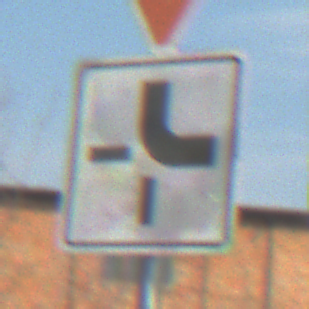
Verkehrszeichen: VerlaufVorfahrtsstrasse4
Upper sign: VorfahrtGewaehren
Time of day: MorningAfternoon
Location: Outdoor (Suburban)
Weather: PartlyCloudy
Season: NotSpecified
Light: Natural